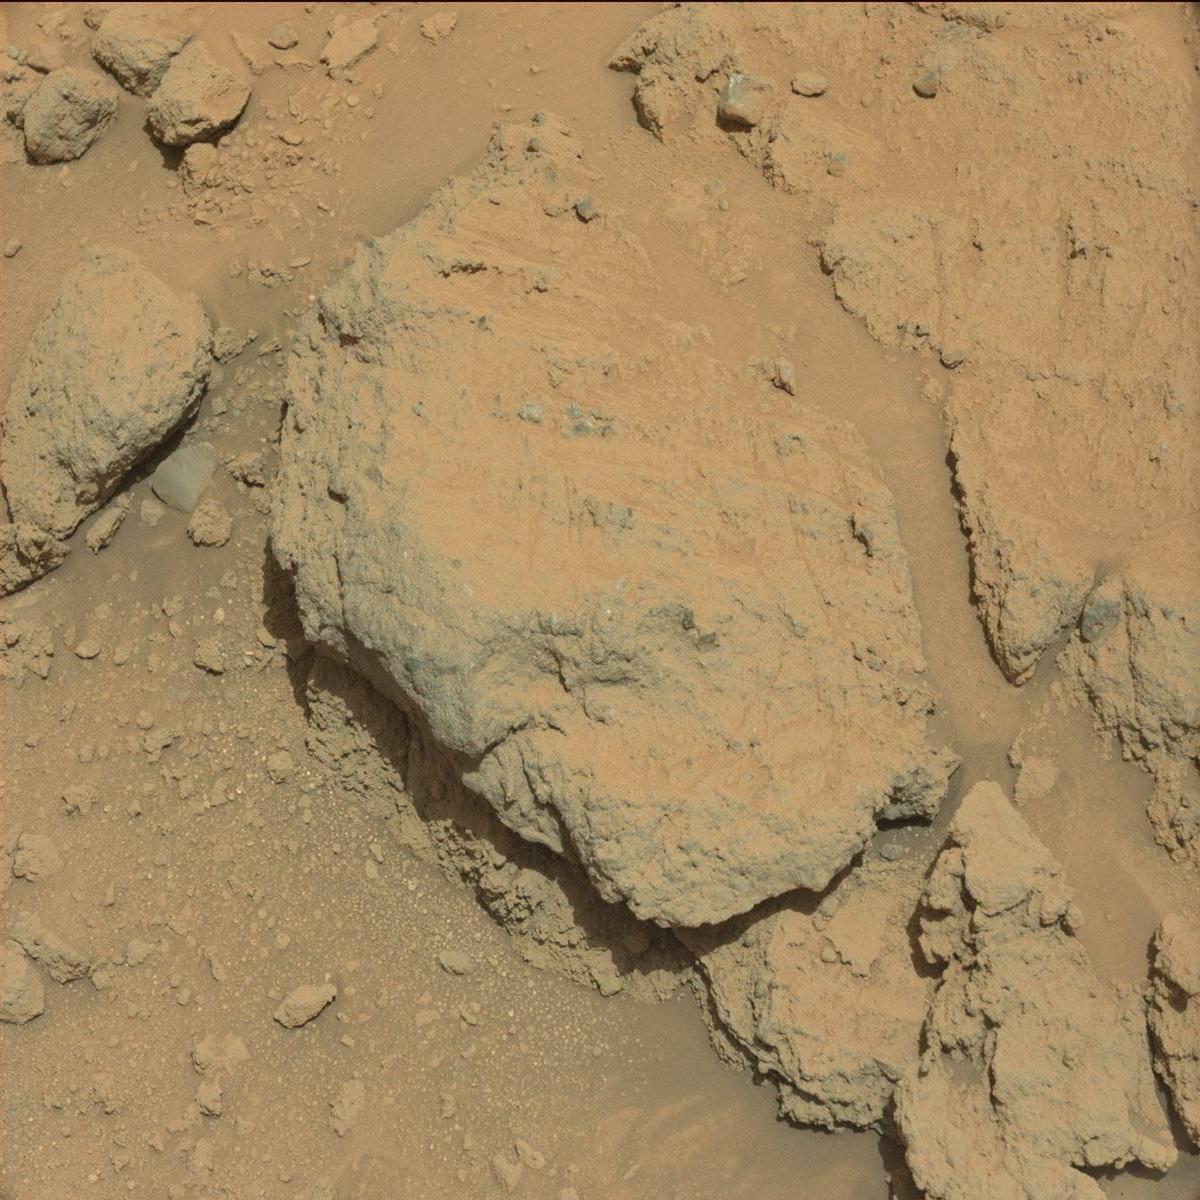
Terrain classes present: Bedrock, Sand / Soil